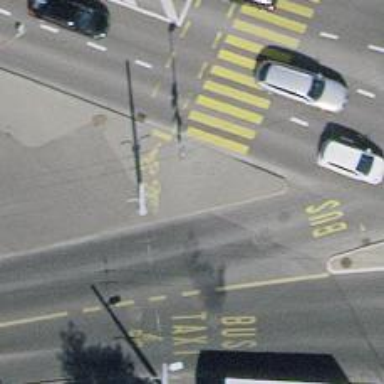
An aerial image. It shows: Asphalt footway with crossing for pedestrians and cycleway.